Interaction volume radius: 5 \u00c5
Interaction volume height: 15 \u00c5
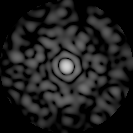
Disorder parameter: 0.7553